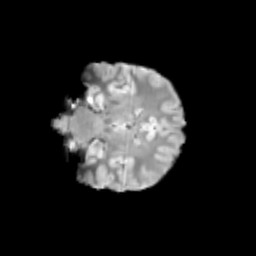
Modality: T2w
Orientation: coronal
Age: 13
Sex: female
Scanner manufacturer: siemens
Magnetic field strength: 3 T
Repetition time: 3.8 s
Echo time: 0.07 s